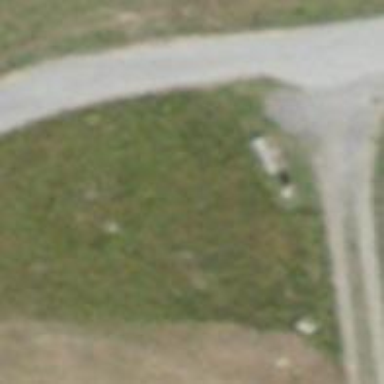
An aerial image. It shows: Bench.